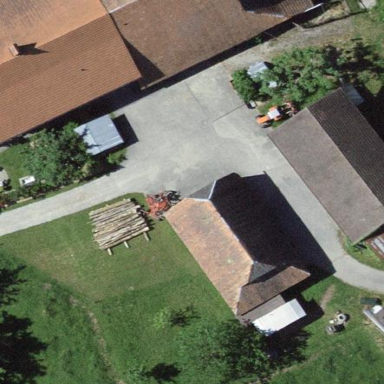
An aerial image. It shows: Rural barn.